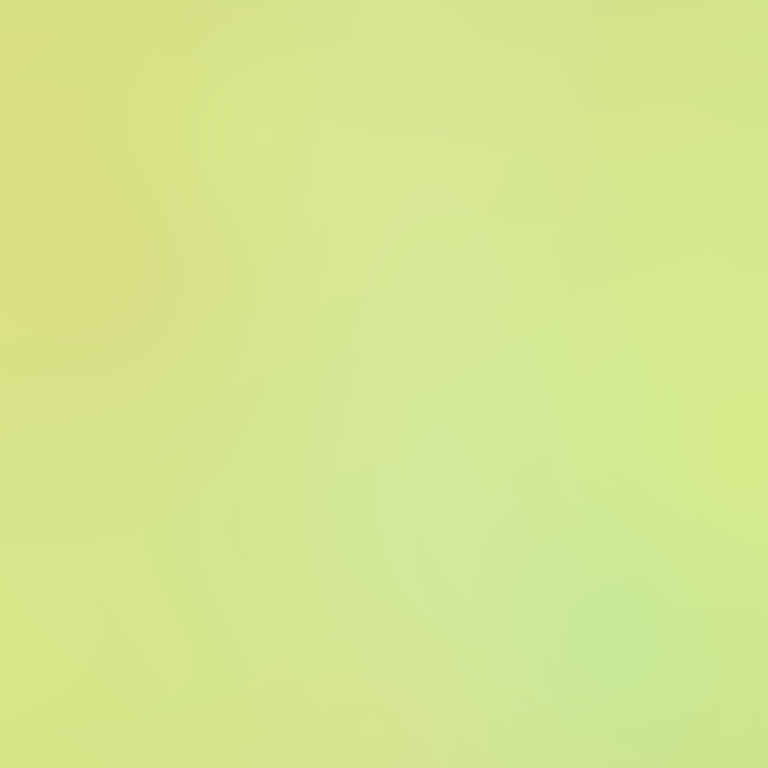
Abstract light effect, smooth gradient from soft yellow to light green, calm atmosphere, diffuse light, no room, no furniture, no objects.